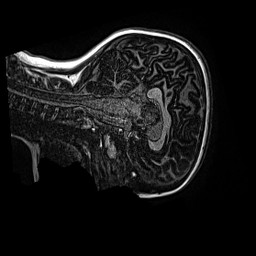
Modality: MP2RAGE
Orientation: sagittal
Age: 11
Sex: female
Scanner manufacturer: siemens
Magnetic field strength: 3 T
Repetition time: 4 s
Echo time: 0.00299 s